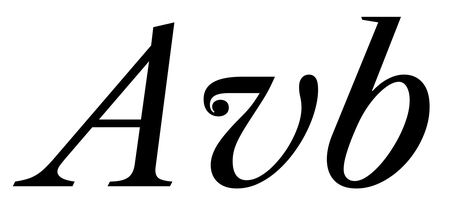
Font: LibreCaslonText-Italic_Italic